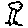
Label: tree